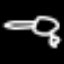
Label: frog